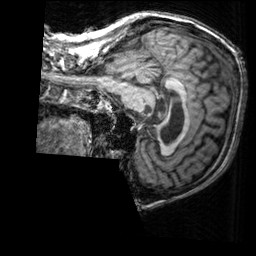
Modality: T1w
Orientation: sagittal
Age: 75
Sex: male
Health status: healthy
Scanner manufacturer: siemens
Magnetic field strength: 3 T
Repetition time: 2.3 s
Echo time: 0.00303 s